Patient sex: M
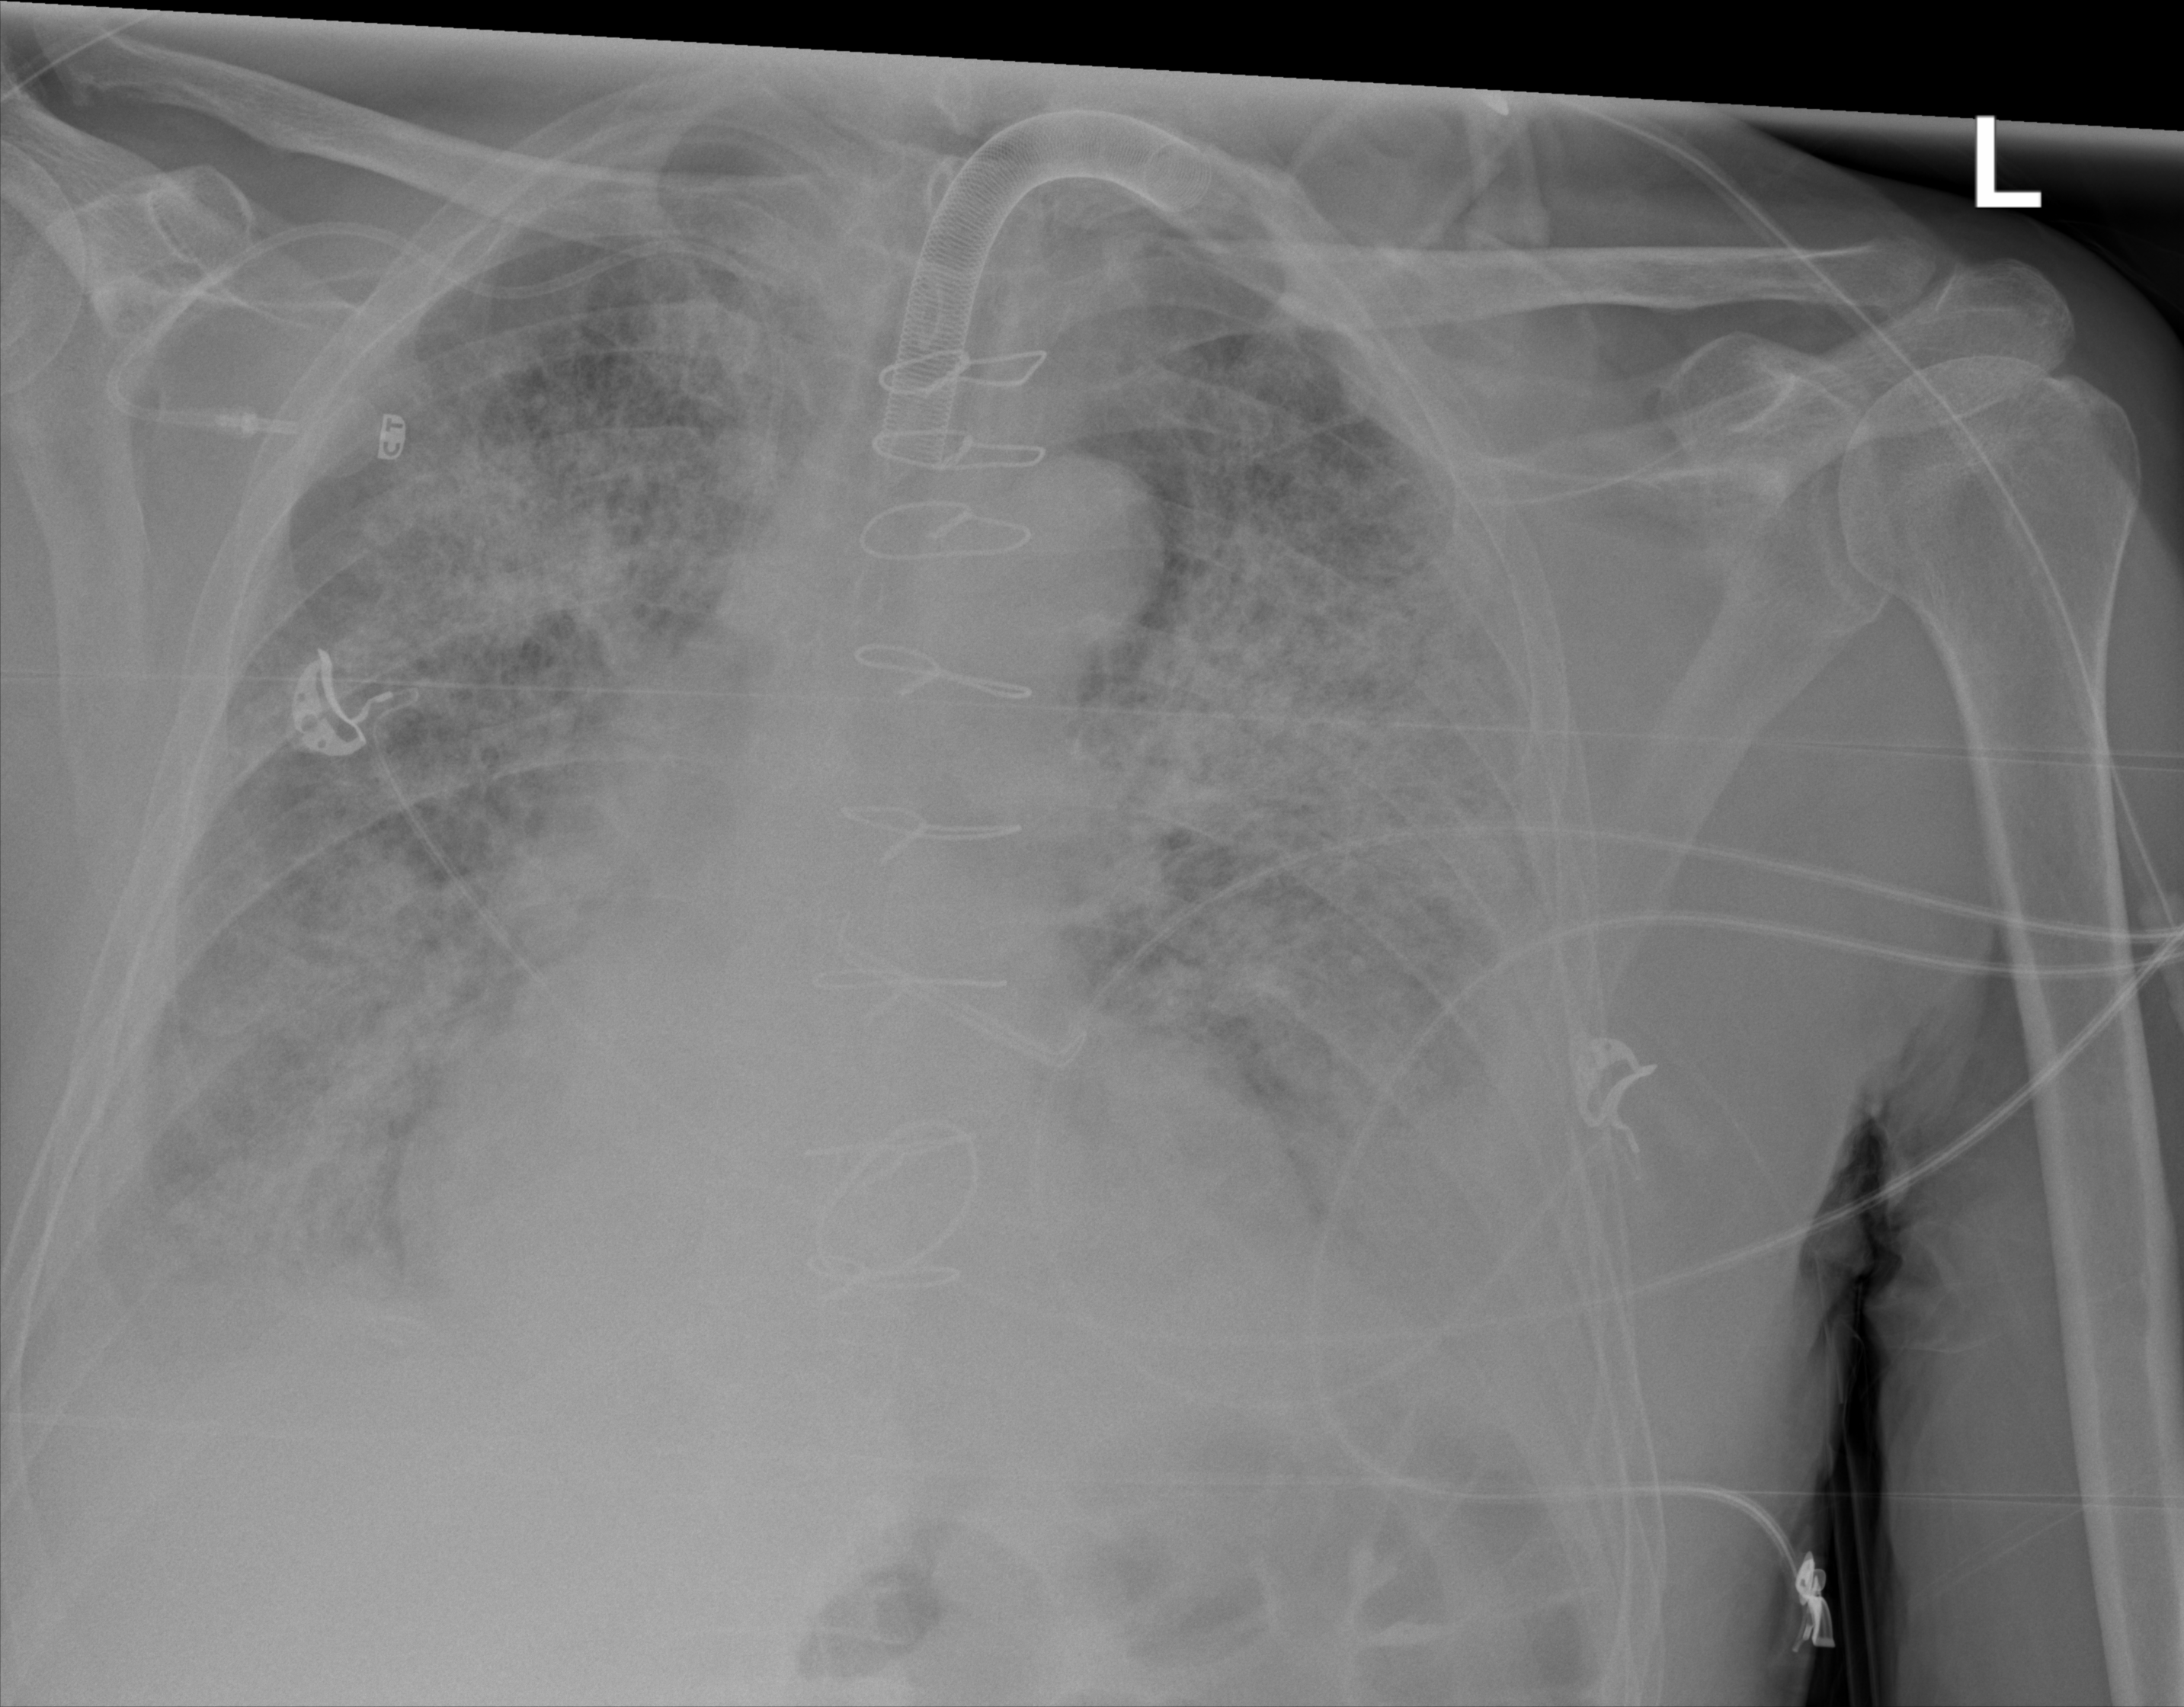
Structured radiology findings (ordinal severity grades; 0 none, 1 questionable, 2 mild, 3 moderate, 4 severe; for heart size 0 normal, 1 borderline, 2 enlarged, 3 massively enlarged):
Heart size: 1
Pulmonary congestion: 3
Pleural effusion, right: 2
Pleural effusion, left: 3
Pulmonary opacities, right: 3
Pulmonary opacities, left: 3
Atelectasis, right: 3
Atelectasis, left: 3